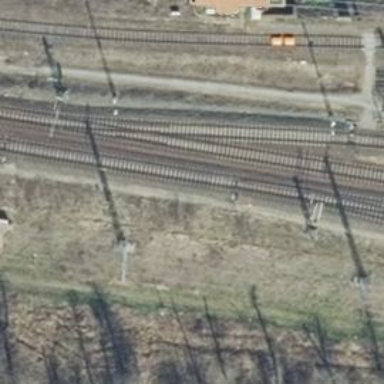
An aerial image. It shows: Railway switch with turnout to the right.